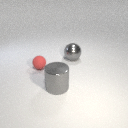
small red rubber sphere behind large gray metal cylinder